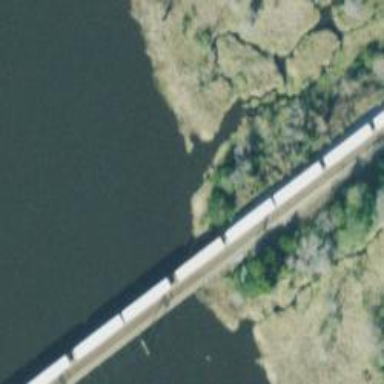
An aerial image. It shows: Railway bridge.